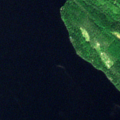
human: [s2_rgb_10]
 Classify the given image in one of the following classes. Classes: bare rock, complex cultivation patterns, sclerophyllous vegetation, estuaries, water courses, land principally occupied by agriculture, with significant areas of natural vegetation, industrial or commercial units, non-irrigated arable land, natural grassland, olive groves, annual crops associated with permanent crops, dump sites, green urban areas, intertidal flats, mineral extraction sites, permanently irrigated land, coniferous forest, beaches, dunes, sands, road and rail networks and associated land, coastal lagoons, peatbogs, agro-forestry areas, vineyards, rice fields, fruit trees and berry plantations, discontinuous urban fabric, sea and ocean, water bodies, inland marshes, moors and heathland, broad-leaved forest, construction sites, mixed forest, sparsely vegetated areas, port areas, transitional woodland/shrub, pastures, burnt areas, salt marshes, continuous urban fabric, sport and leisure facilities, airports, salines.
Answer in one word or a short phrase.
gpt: coniferous forest, mixed forest, water bodies